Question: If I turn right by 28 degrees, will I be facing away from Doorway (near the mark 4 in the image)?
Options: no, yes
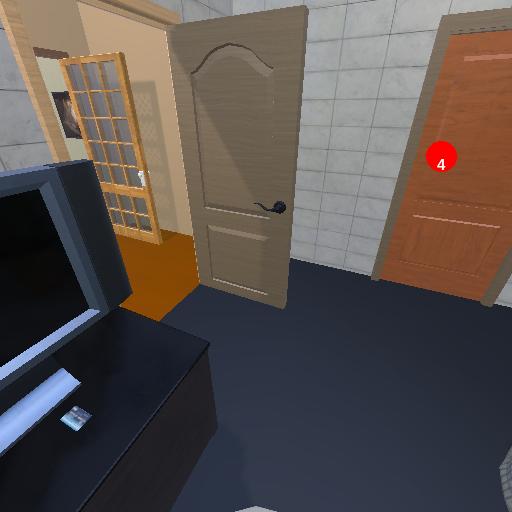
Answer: no